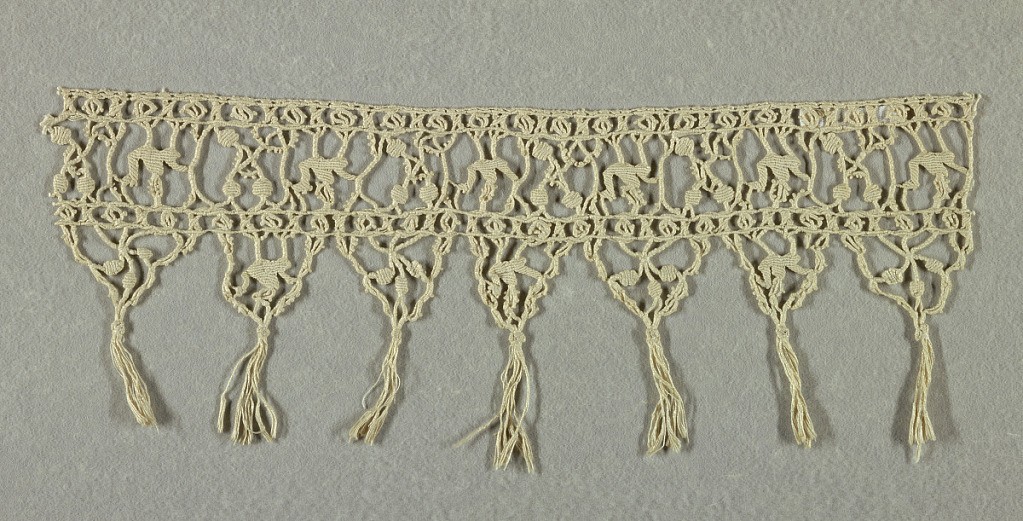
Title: Border
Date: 16th century
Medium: linen Technique: knotting (macramé)
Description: Border with horizontal band finished with triangular tabs.